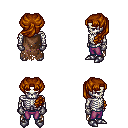
a pixel art fantasy rpg character, male body template, skeleton, brown tattered cape, magenta pants, brunette princess hairstyle, metal gloves, metal boots, four views (front, back, left, right), 2x2 character sprite sheet, small pixel art, hard edges, no anti-aliasing